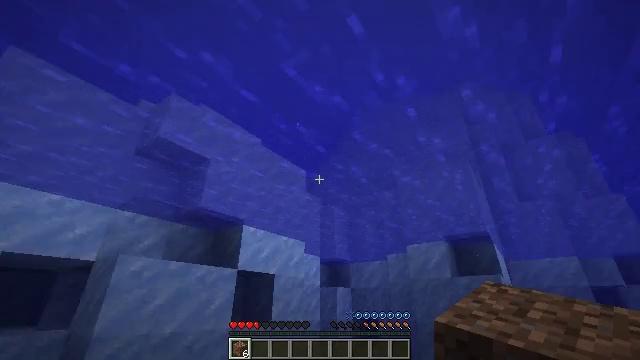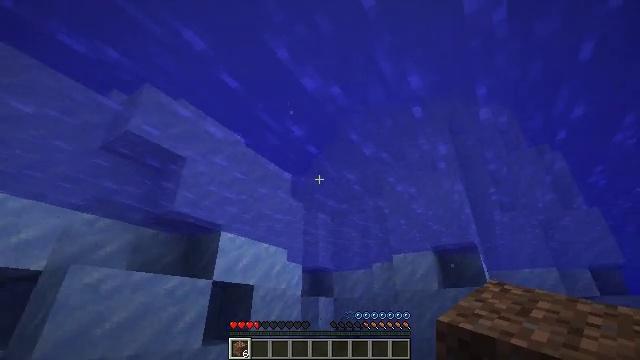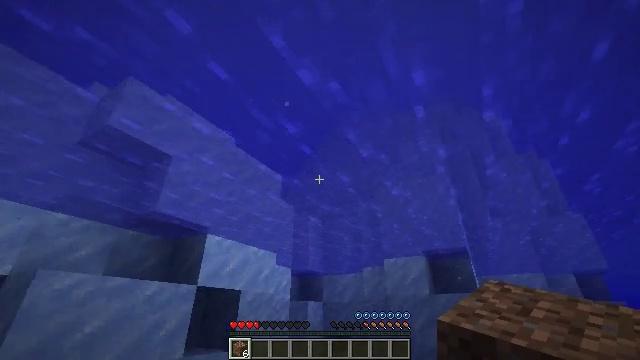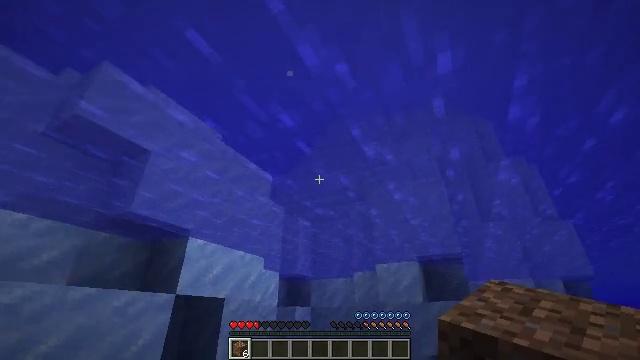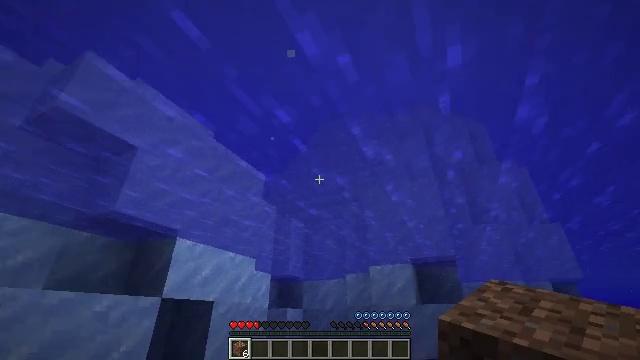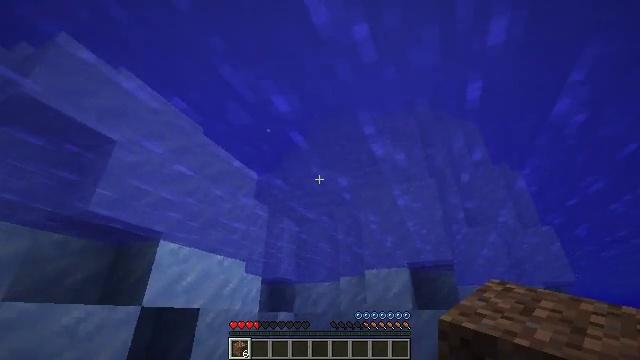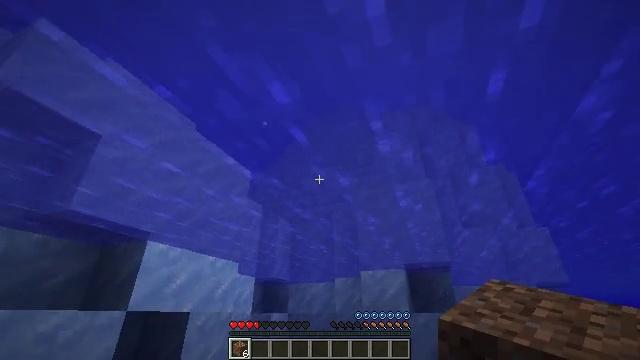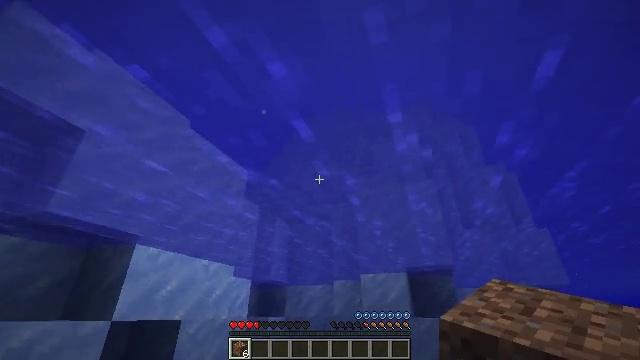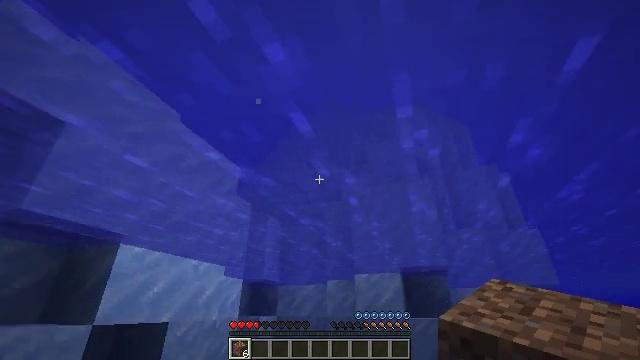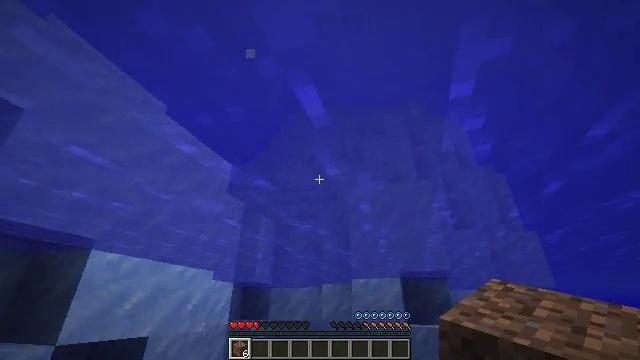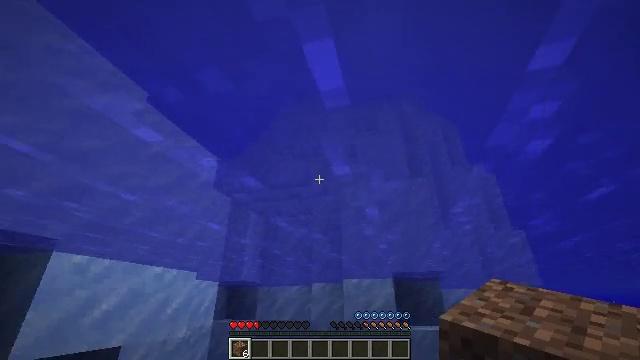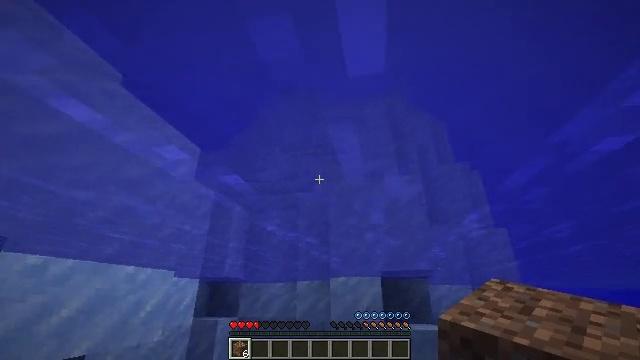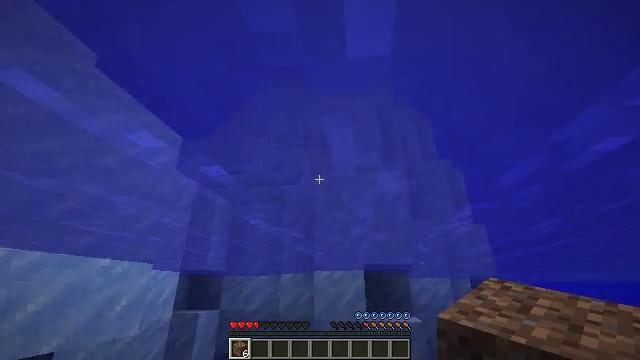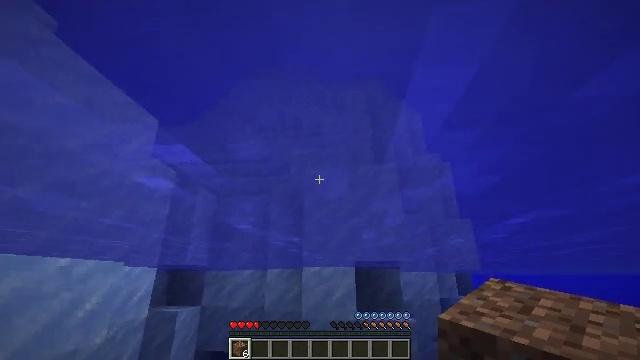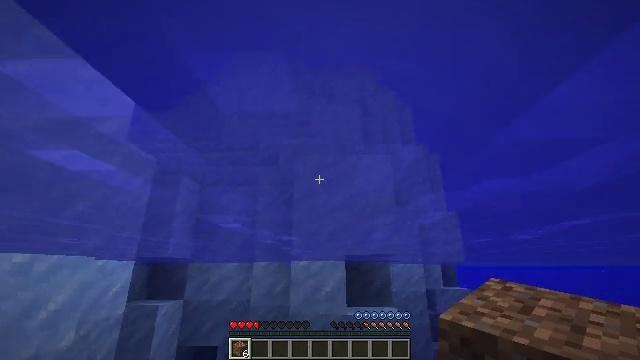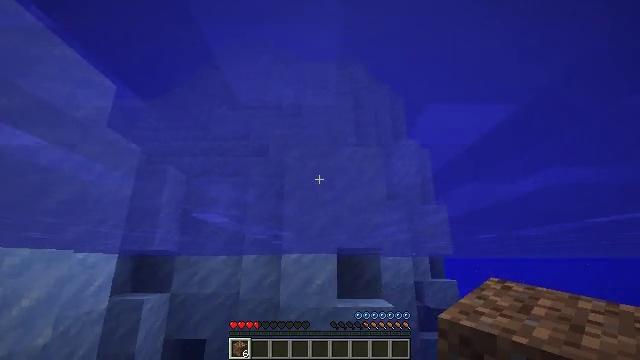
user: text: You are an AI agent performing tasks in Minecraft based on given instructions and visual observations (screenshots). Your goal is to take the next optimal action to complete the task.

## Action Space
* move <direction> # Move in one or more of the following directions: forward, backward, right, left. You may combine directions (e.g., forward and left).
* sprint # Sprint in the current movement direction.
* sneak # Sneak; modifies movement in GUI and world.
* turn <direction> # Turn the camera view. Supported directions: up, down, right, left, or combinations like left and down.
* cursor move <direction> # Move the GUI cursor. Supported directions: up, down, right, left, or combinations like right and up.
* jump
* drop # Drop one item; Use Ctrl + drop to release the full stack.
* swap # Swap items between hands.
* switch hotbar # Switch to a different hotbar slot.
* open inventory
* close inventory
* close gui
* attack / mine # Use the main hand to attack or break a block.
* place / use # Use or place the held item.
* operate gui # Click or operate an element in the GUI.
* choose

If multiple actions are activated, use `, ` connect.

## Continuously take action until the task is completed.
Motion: motion action
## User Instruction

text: Mine packed ice from icy biomes.
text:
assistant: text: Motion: move forward, sprint, turn right and up
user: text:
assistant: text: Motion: move forward, sprint, turn right
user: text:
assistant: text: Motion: move forward, sprint, turn right
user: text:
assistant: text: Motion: move forward, sprint, turn right
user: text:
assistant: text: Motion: move forward, sprint, turn right
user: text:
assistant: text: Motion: move forward, sprint, turn right
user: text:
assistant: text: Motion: move forward, sprint
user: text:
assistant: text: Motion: move forward, sprint, turn right
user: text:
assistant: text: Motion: move forward, sprint, turn right
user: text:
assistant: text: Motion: move forward, sprint, turn right and down
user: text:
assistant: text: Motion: move forward, sprint, turn right and down
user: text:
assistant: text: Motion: move forward, sprint, turn right and down
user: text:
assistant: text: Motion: move forward, sprint, turn right and down
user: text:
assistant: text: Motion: move forward, sprint, turn right and down
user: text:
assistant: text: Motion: move forward, sprint, turn right and down
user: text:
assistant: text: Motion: move forward, sprint, turn right and down
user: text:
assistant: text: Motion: move forward, sprint, turn right and down
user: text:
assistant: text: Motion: move forward, sprint
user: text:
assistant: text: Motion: move forward, sprint
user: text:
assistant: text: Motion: move forward, sprint
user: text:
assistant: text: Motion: move forward, sprint
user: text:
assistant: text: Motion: move forward, sprint
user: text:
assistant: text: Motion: move forward, sprint
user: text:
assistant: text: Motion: move forward, sprint
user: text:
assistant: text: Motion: move forward, sprint
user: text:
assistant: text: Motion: move forward, sprint
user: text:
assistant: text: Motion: move forward, sprint
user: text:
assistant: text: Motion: move forward, sprint
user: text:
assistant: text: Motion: move forward
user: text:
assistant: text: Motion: move forward